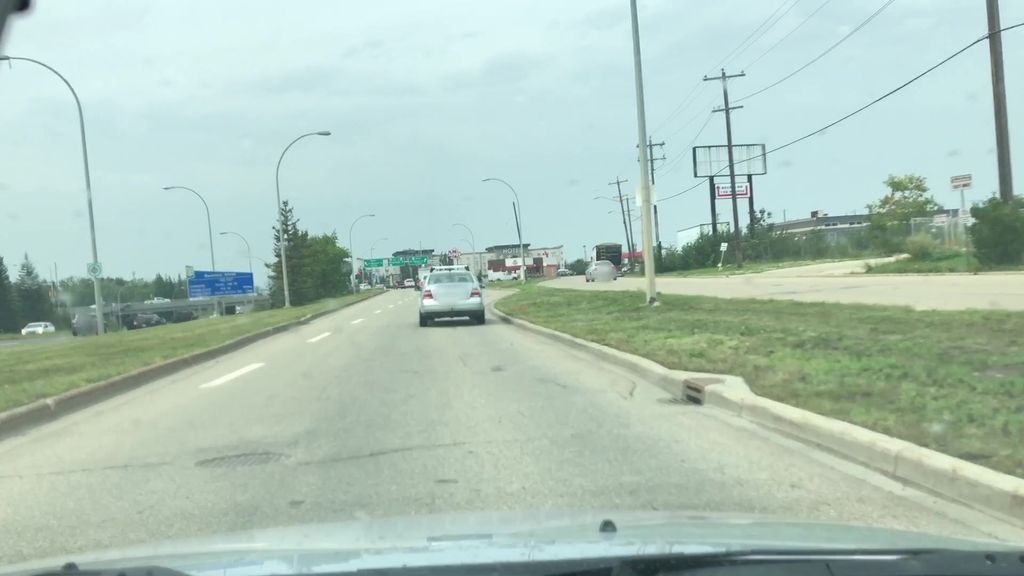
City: edmonton